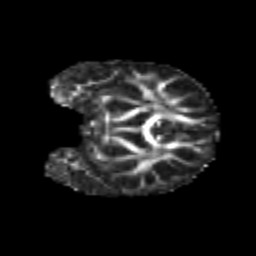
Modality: FA
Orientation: coronal
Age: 7
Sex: male
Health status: healthy